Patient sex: M
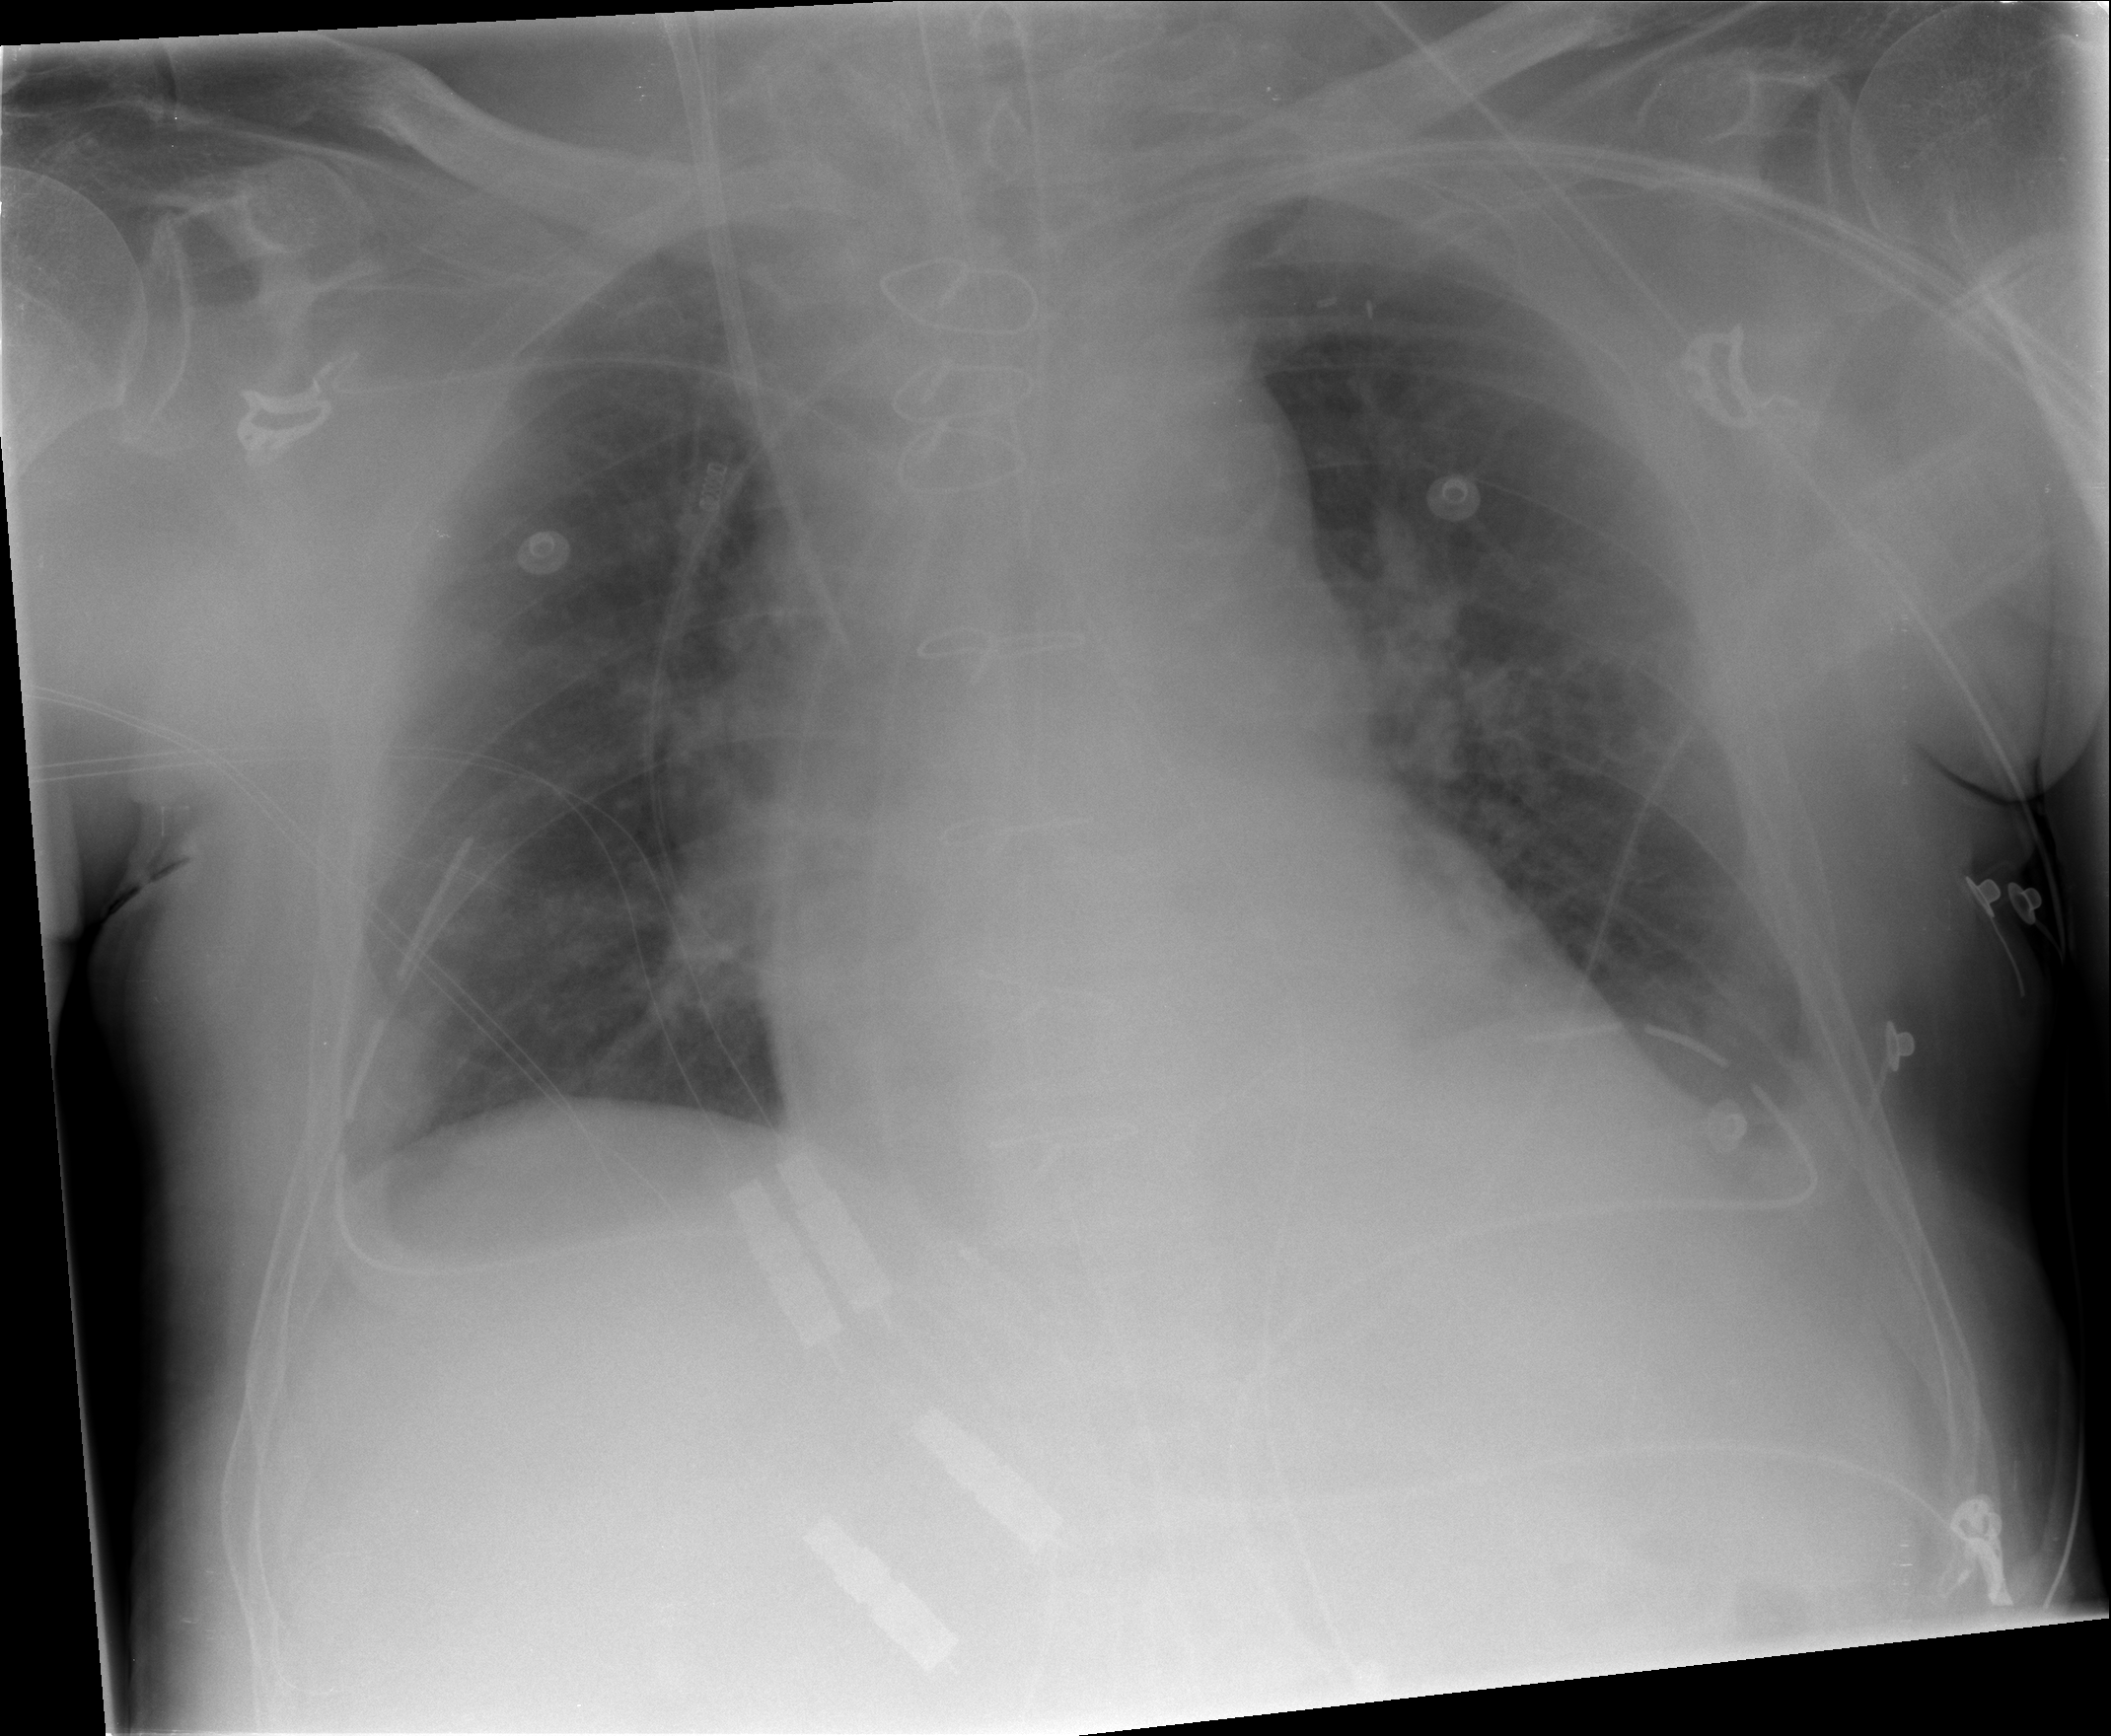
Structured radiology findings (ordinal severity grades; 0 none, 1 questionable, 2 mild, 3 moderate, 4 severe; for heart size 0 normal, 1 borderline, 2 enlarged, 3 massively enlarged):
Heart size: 1
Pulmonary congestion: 1
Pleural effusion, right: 0
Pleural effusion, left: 0
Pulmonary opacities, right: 0
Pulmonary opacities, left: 0
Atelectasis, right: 0
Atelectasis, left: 0